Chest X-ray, AP view. Patient: 55 years old, sex M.
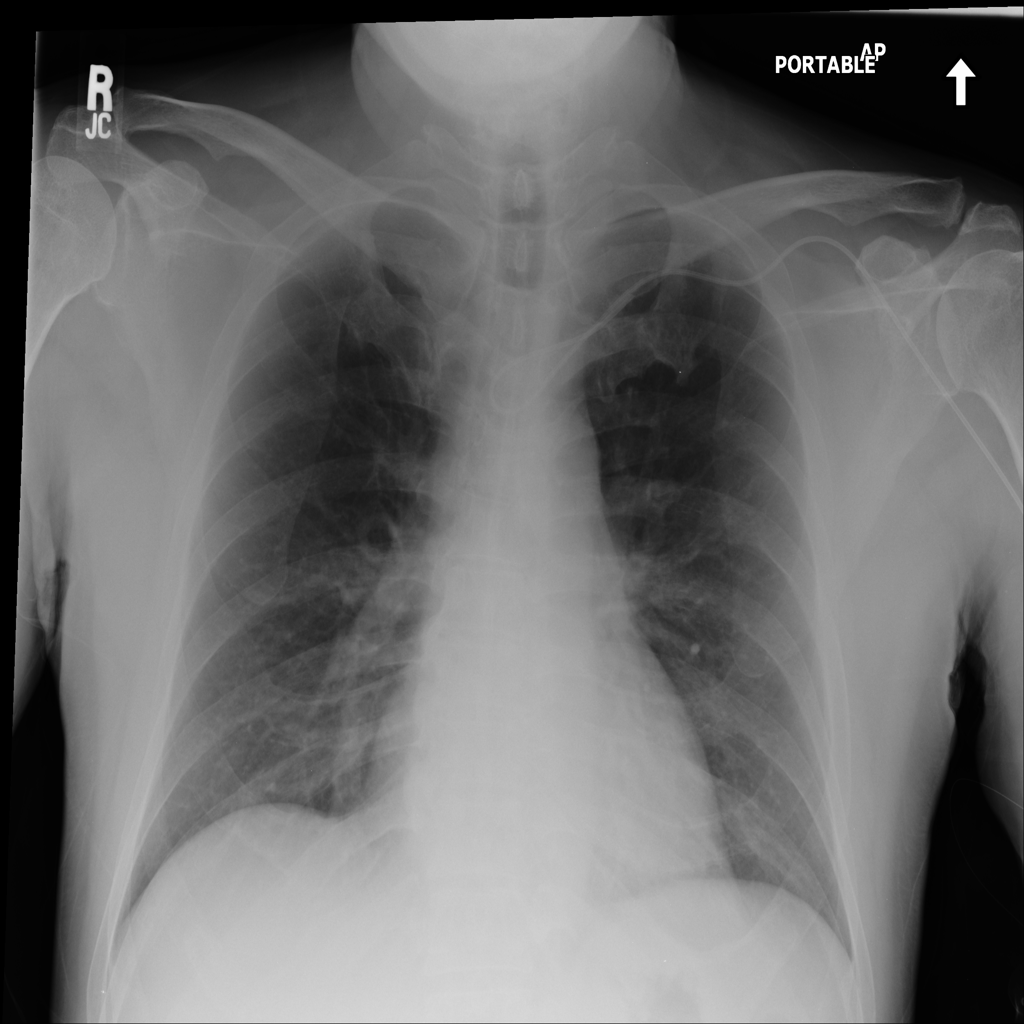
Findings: No Finding